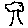
Label: tree